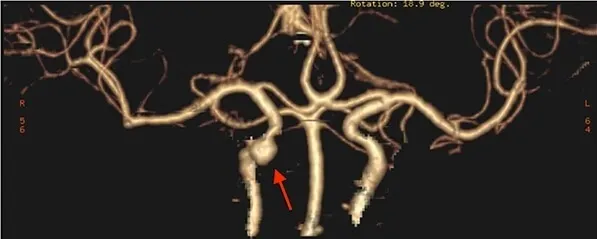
CT angiography, showing pseudoaneurysmal dilatation at the petrous segment of the right ICA.
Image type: radiology (ct)